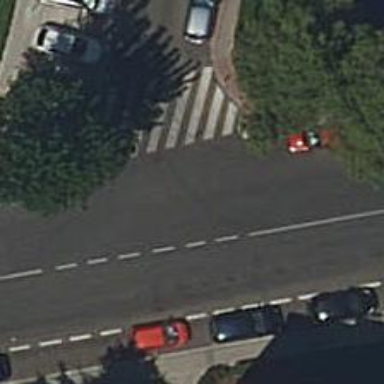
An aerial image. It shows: Bollard.